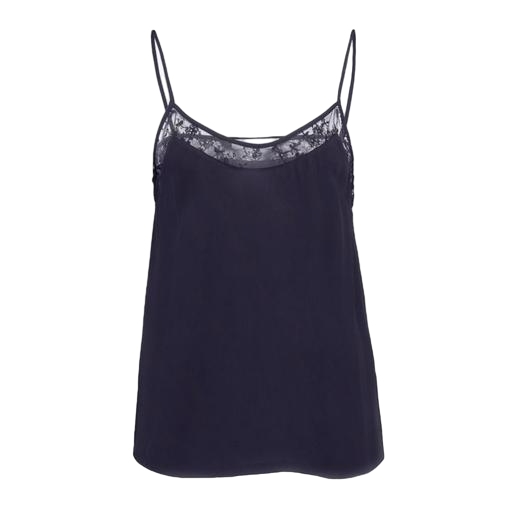
black dentelle lace-detail camisole, black lace cami, camisole top, white background